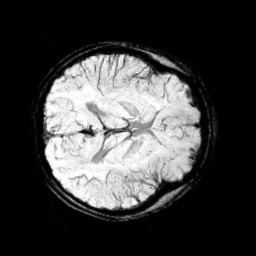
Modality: minIP
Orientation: axial
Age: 13
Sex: female
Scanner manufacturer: siemens
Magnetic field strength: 3 T
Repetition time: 0.027 s
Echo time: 0.02 s